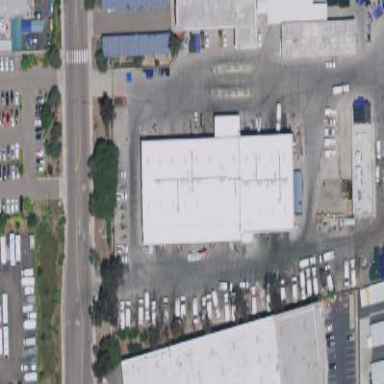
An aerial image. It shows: Industrial building.